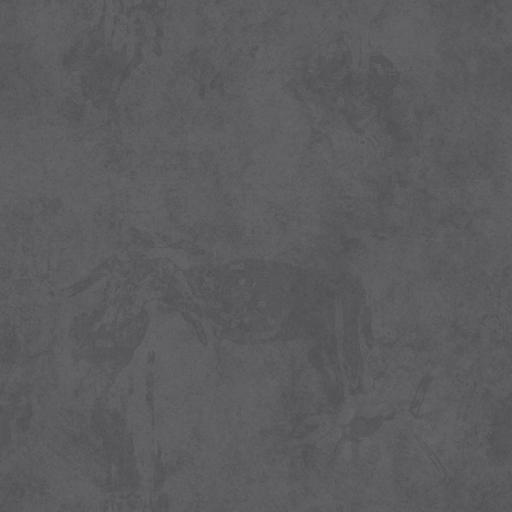
Tags: black clean dark metal